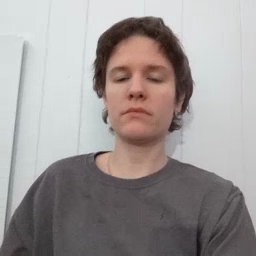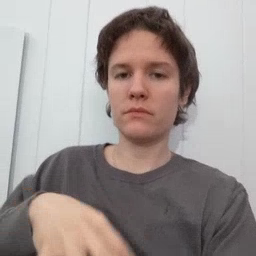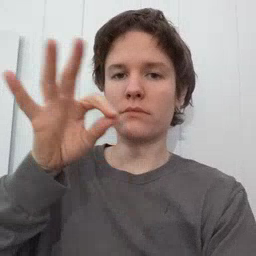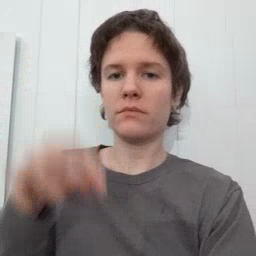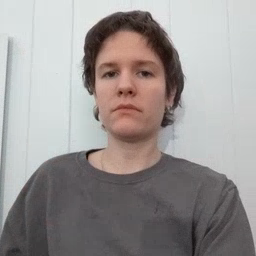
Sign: find